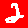
Digit: 2